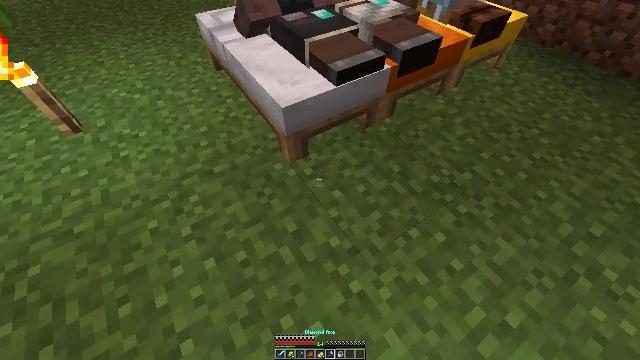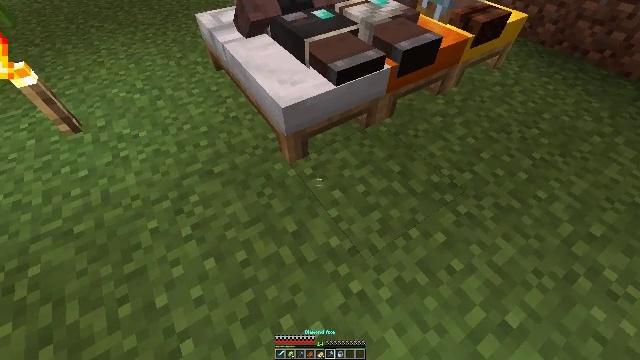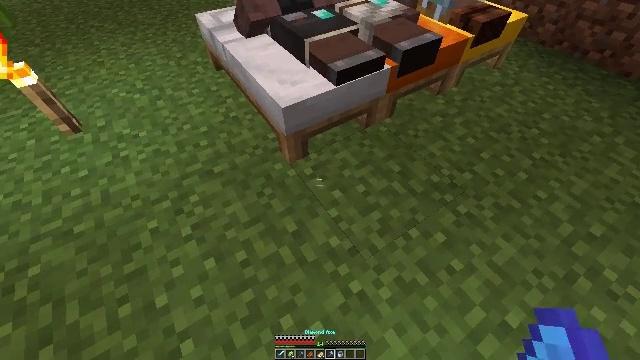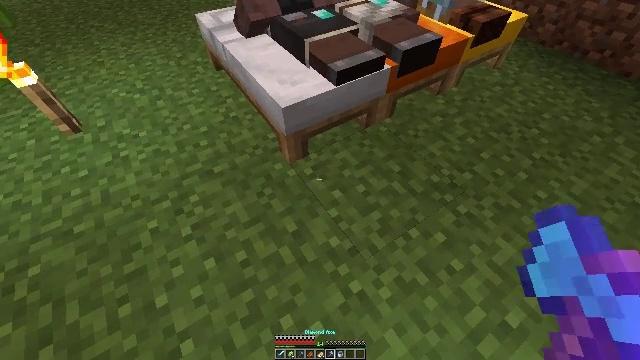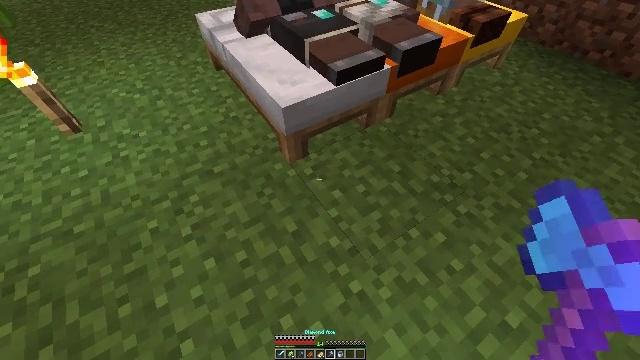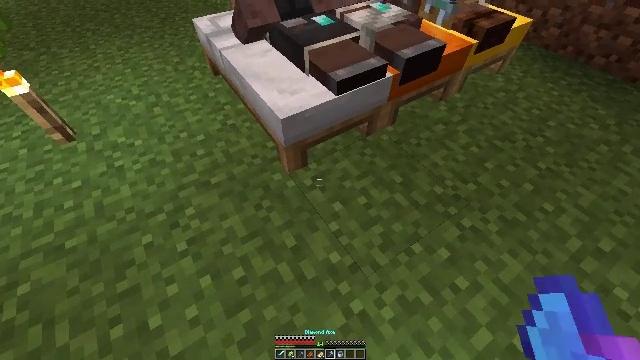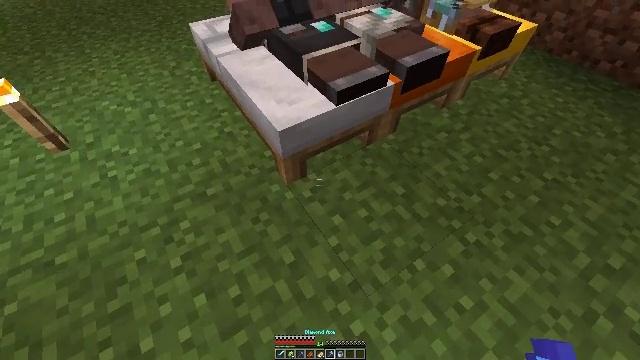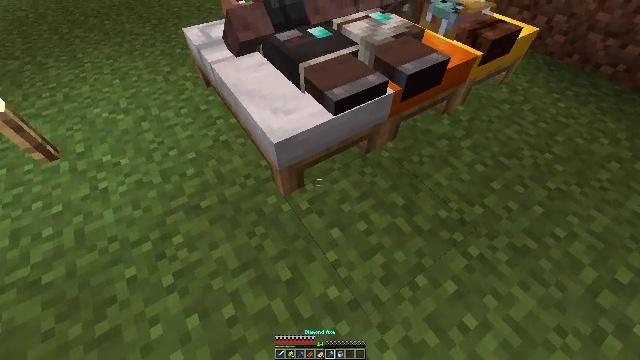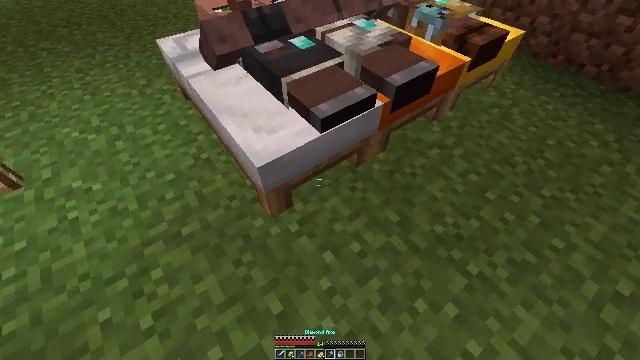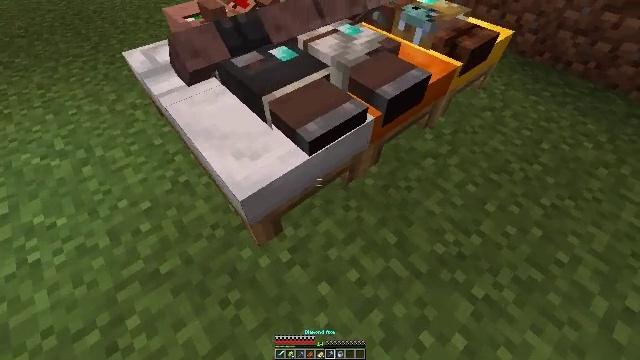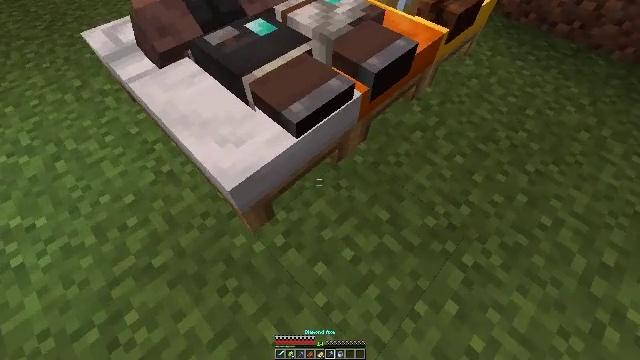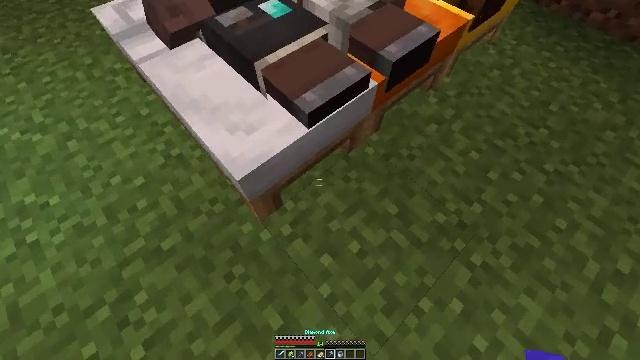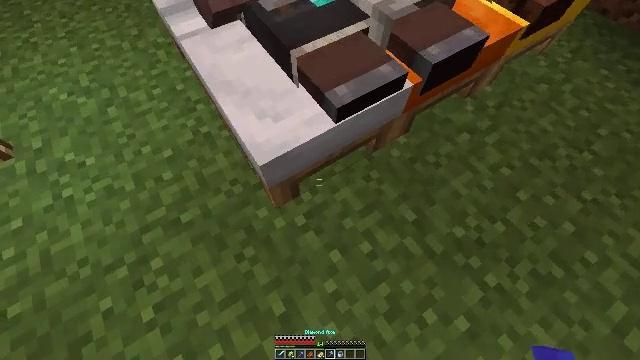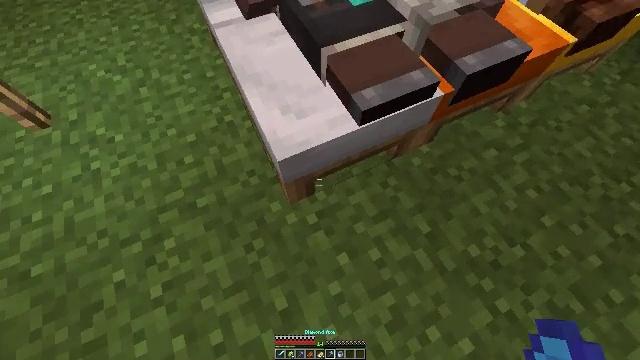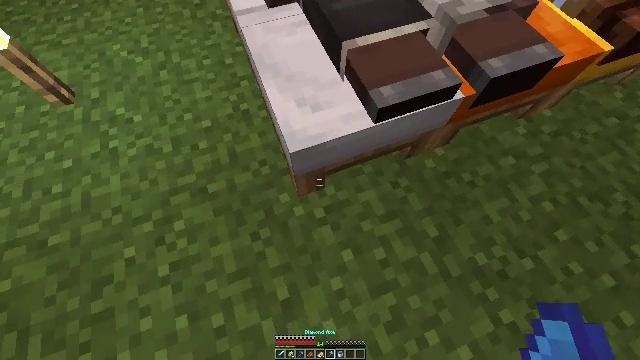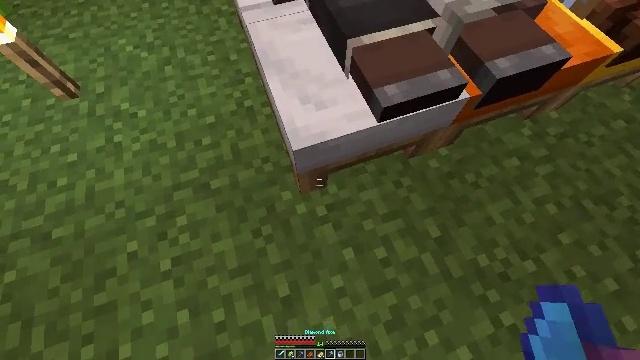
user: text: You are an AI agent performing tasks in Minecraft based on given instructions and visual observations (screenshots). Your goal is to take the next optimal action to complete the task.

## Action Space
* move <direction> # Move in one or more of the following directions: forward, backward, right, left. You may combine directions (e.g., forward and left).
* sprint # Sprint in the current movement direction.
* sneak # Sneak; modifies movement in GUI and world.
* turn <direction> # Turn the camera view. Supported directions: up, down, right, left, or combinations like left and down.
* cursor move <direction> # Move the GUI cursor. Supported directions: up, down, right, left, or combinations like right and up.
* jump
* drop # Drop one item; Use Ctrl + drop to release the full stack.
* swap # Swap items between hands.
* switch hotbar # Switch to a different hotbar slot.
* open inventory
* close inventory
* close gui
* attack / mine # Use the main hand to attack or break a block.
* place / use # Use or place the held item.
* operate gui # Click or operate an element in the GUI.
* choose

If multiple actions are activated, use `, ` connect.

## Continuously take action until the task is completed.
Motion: motion action
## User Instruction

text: Break the white bed to relocate it.
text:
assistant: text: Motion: no_op
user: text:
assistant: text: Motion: no_op
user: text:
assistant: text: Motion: no_op
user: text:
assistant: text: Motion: no_op
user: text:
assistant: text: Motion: move forward
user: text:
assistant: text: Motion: move forward
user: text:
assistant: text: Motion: move forward
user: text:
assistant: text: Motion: move forward, turn right
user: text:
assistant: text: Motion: turn right
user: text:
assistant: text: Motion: turn right and down
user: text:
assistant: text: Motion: turn left and down
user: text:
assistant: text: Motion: turn left and down
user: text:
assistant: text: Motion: turn left
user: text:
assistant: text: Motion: turn left and down
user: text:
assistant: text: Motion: turn left
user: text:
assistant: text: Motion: no_op
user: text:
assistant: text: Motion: turn left and up
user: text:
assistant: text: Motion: no_op
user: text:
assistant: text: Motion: no_op
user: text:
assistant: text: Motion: no_op
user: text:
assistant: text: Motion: attack / mine
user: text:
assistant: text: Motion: attack / mine
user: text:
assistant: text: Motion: attack / mine
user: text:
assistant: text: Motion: attack / mine
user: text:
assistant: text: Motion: attack / mine
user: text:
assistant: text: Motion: attack / mine
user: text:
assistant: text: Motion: attack / mine
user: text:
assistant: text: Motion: no_op
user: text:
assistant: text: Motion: no_op
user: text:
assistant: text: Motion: no_op